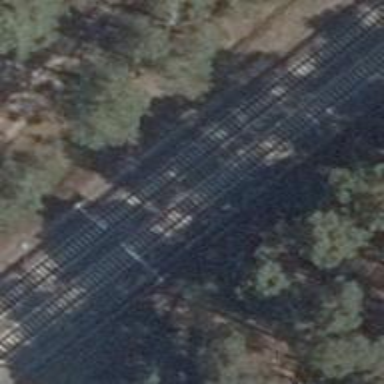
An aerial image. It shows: Railway milestone with catenary mast.